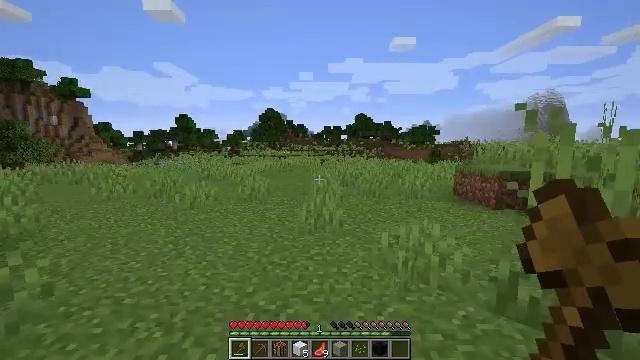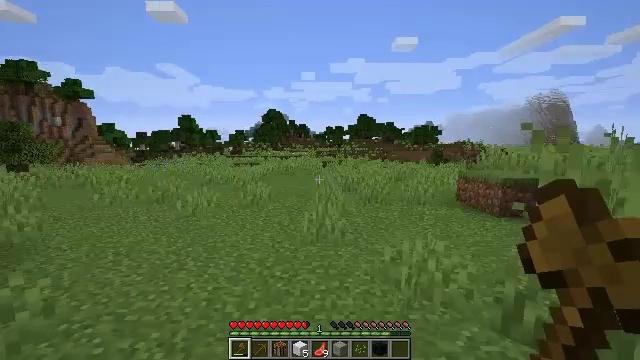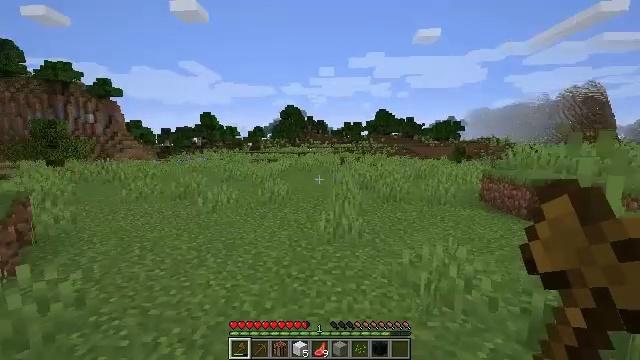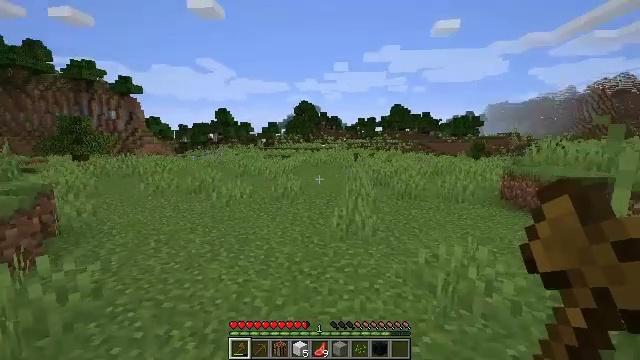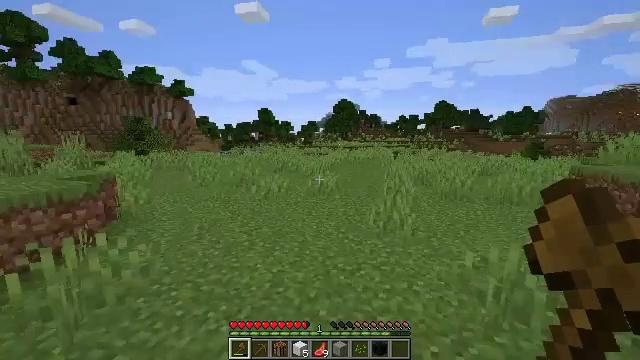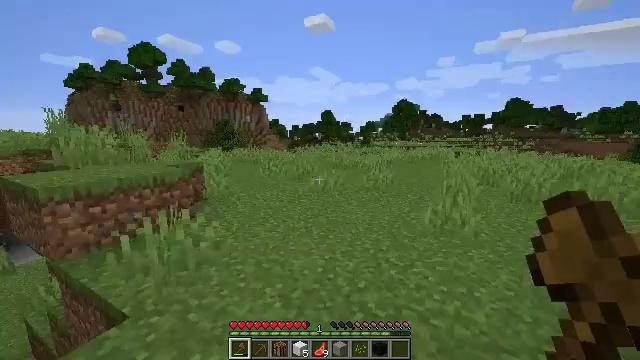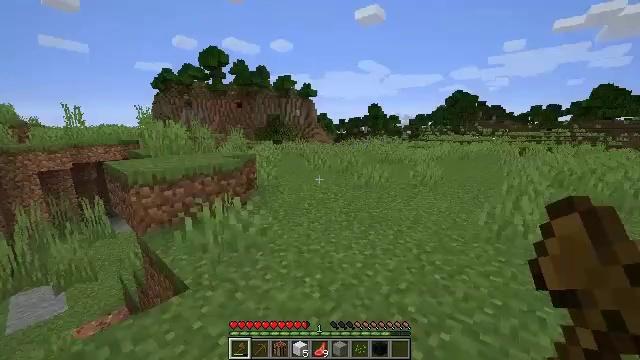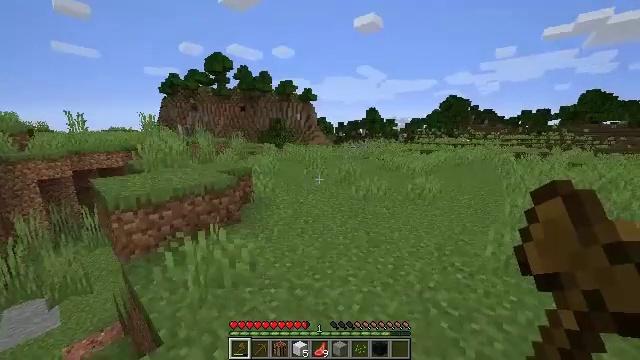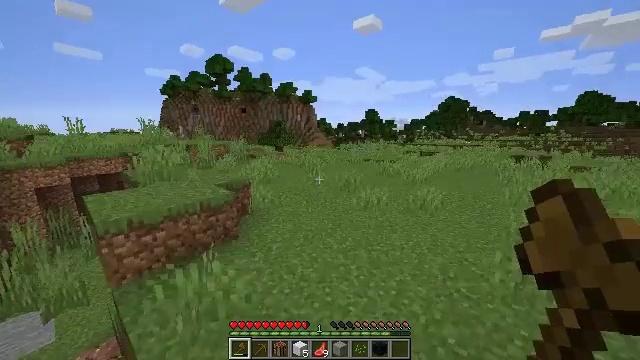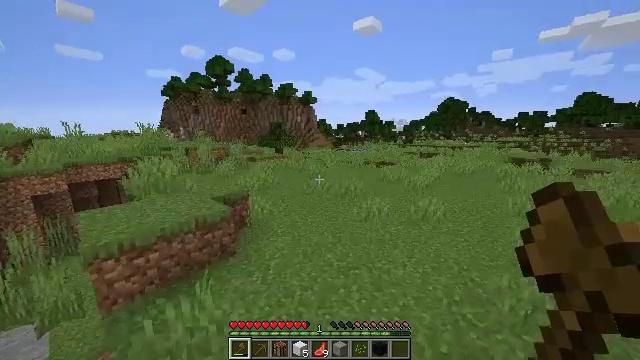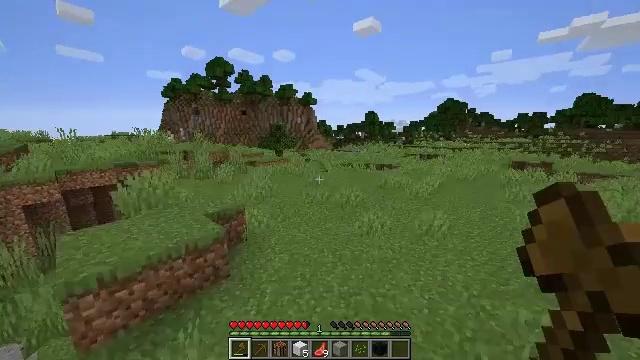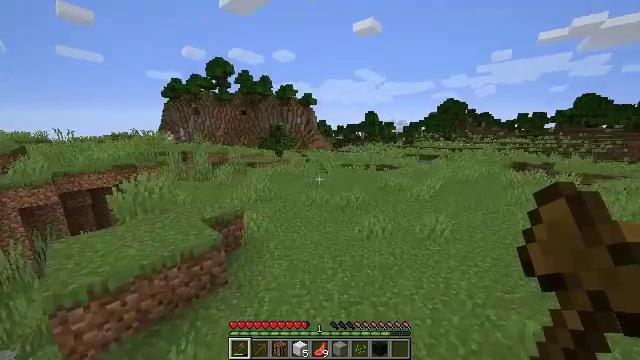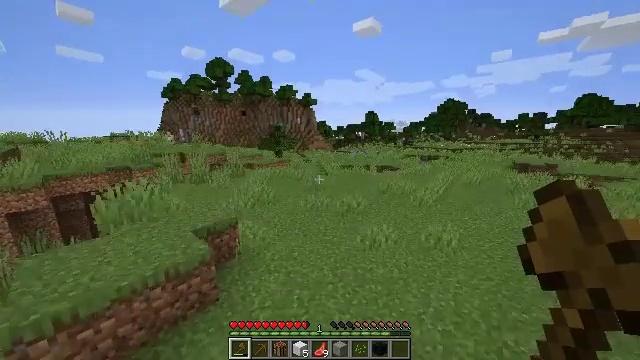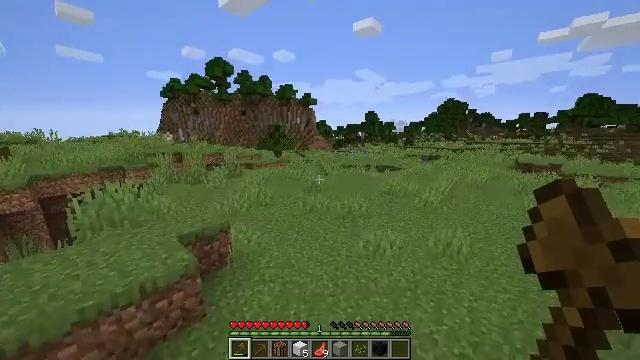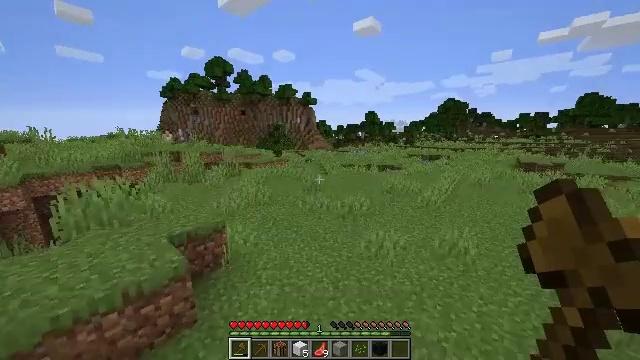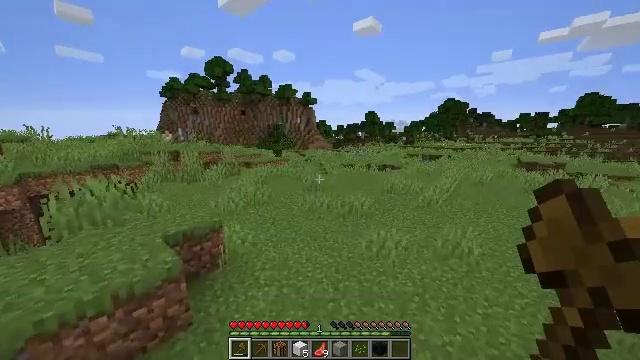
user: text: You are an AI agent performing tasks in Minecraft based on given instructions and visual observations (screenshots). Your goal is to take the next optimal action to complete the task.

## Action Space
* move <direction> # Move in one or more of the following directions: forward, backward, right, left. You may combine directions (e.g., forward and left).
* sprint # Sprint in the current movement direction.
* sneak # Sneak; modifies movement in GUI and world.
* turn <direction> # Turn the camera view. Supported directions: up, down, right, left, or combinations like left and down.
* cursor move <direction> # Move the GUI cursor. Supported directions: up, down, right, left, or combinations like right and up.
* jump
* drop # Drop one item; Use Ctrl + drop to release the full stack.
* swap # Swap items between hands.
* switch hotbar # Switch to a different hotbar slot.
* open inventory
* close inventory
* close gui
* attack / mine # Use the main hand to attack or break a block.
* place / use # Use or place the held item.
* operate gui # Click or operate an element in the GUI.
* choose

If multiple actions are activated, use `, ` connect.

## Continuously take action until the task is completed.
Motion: motion action
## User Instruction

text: Collect sugar cane near water sources.
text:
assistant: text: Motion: move forward, jump
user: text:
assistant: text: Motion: move forward, turn left
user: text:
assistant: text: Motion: move forward, turn left
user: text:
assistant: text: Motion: move forward, sprint, turn left
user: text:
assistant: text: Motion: move forward, sprint, turn left
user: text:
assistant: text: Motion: move forward, sprint, turn left and down
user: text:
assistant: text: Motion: move forward, sprint, jump
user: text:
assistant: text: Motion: move forward, jump
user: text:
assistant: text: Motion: move forward, jump
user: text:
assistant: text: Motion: move forward, jump
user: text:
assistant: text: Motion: move forward, jump
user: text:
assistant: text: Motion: move forward, jump
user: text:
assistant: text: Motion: move forward, jump
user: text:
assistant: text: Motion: move forward, jump
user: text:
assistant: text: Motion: move forward, jump
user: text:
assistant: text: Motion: move forward, jump
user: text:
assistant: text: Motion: move forward, jump
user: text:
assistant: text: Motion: move forward, jump
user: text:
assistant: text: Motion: move forward, jump
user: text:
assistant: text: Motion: move forward, jump
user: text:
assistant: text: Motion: move forward, jump
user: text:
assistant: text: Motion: move forward, jump
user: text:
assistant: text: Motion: move forward, jump
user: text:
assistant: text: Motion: move forward, jump
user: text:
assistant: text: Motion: move forward, jump
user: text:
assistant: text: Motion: move forward, jump
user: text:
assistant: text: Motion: move forward, jump
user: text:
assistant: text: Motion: move forward, jump
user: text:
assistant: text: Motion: move forward, jump
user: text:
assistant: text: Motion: move forward, jump